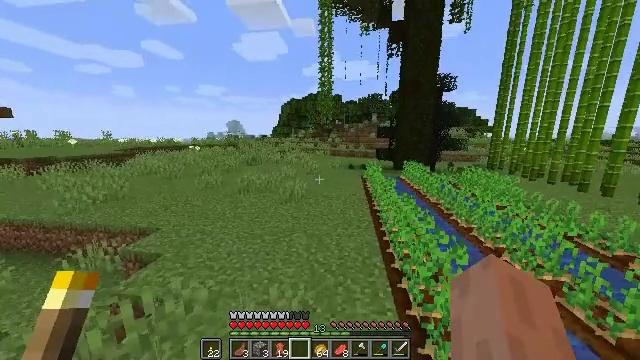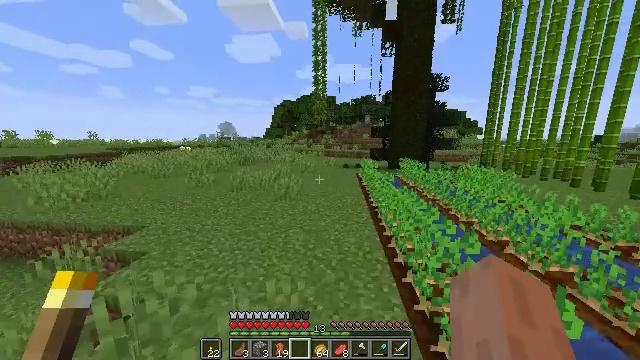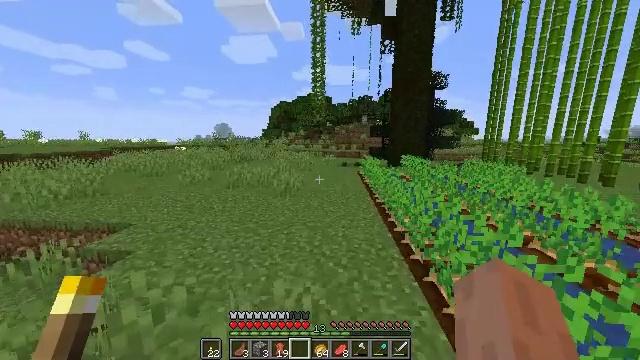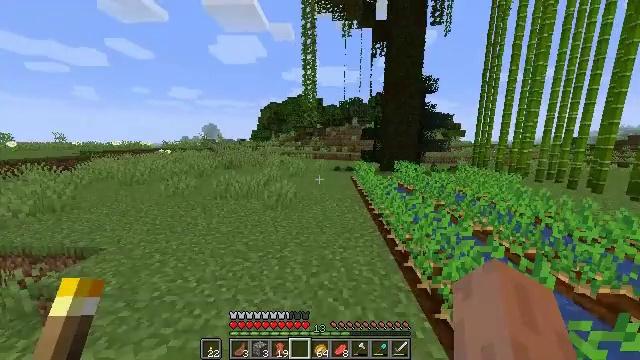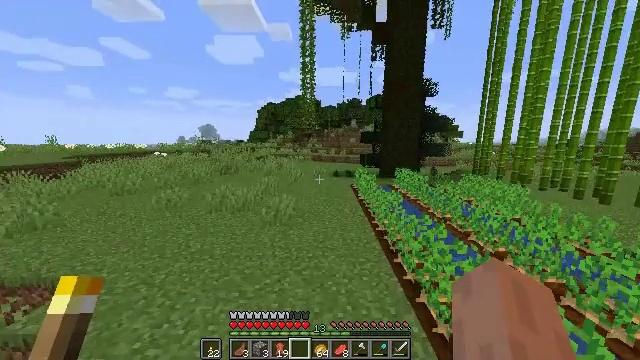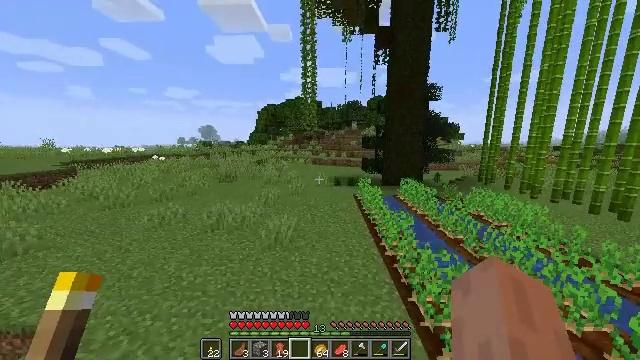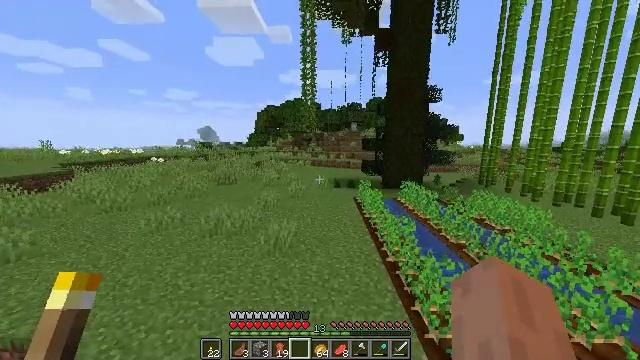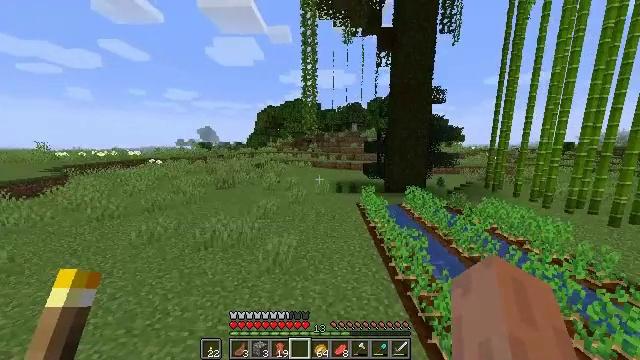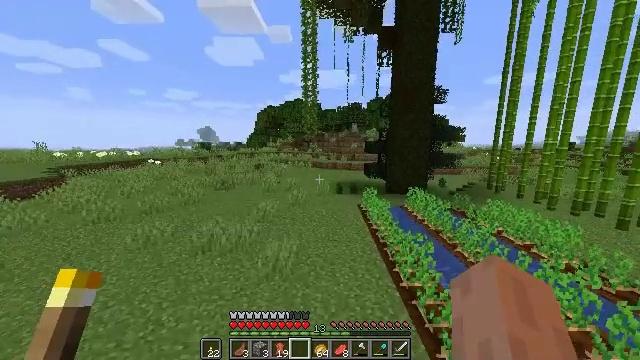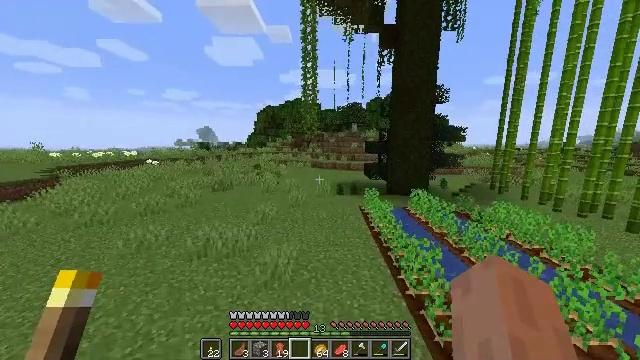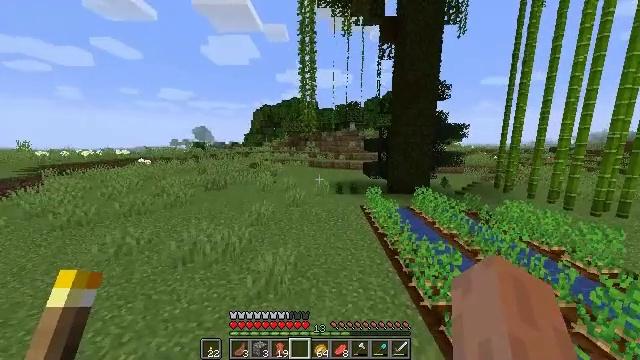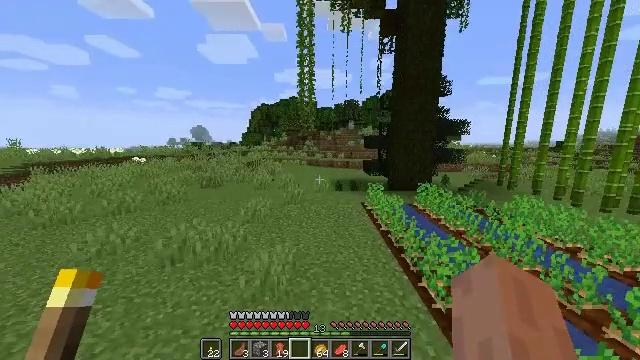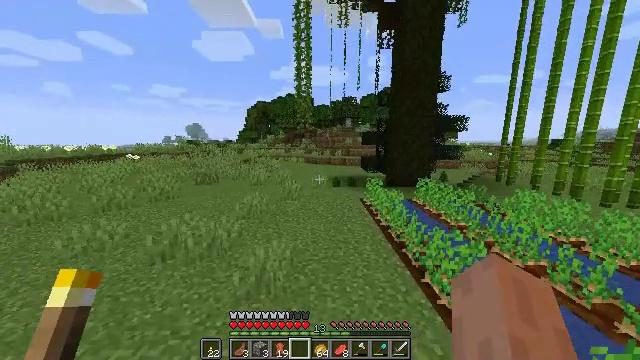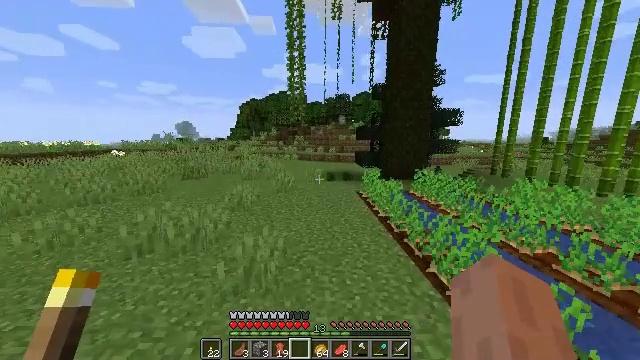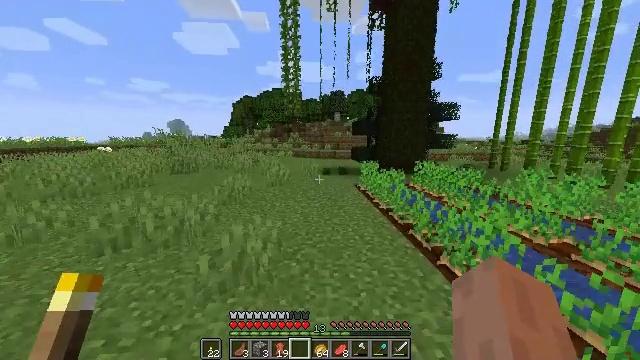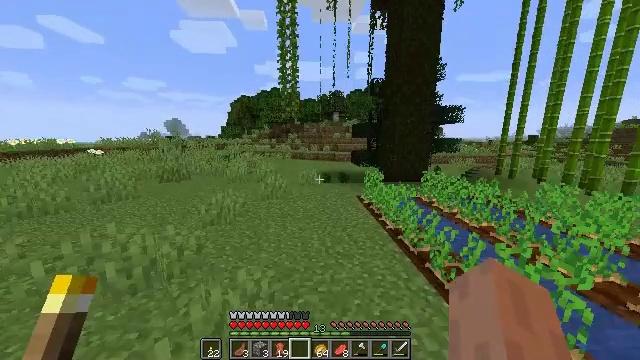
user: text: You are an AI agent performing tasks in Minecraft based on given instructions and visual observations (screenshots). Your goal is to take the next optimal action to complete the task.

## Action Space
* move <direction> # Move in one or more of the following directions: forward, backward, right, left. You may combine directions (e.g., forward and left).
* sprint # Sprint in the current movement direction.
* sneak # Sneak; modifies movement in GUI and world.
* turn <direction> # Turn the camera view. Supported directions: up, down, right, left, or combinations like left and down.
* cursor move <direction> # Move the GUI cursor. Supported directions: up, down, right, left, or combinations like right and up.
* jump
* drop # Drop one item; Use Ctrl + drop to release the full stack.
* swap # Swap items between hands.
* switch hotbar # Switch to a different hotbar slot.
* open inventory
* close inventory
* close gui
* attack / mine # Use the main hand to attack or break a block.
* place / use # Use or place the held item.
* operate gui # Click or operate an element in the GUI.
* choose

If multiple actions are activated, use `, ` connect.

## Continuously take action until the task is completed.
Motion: motion action
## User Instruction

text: Get a jungle sapling for replanting.
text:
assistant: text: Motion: move forward, sprint, turn right, jump
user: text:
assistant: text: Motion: move forward, sprint, jump
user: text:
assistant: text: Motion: move forward, sprint, turn right, jump
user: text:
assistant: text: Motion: move forward, jump
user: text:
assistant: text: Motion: move forward, jump
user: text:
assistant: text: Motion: move forward, jump
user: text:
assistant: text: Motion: move forward, jump
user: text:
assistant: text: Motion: move forward, jump
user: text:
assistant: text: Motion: move forward, jump
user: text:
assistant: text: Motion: move forward, jump
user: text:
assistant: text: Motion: move forward, jump
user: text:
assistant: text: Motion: move forward, jump
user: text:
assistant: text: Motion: move forward, turn right, jump
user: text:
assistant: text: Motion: move forward, turn right, jump
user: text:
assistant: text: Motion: move forward, jump
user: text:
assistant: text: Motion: move forward, sprint, jump
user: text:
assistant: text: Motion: move forward, sprint, jump
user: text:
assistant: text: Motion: move forward, sprint, turn down, jump
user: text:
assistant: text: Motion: move forward, jump
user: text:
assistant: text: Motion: move forward, turn right and down, jump
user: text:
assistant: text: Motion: move forward, turn right and down, jump
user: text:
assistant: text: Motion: move forward, turn right and down, jump
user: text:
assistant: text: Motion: move forward, turn right, jump
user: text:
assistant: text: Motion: move forward, turn right, jump
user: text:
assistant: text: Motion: move forward, turn right, jump
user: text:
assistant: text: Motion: move forward, jump
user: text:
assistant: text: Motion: move forward, sprint, jump
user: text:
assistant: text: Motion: move forward, sprint, jump
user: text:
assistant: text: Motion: move forward, sprint, jump
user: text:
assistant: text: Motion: move forward, jump